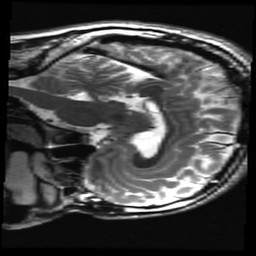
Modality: T2w
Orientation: sagittal
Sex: male
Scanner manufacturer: ge
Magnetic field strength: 3 T
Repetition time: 5 s
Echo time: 0.1012 s